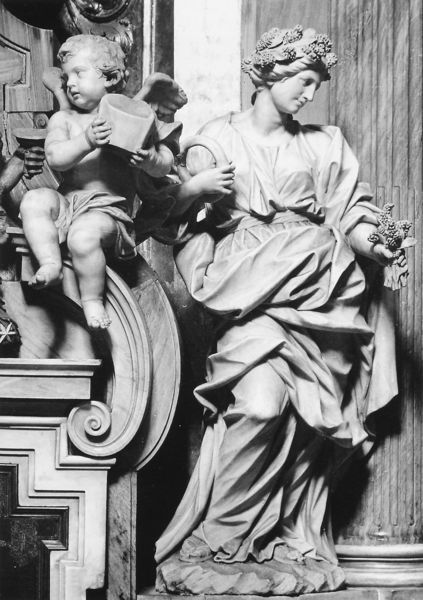
Titel: Grabmal für Kardinal Friedrich von Hessen
Künstler: Domenico Guidi
Standort: Breslau (EU - PL)
Schlagwörter: flügel, hand, lendenschurz, nackt, sitzen, blume, blumen, frau, frisur, haar, kleid, marmor, nase, säule, blüten, barock, falten, gesicht, halten, stein, horn, hände, instrument, kirche, figur, gewand, haare, mantel, sitzend, stehend, kind, krone, locken, engel, putte, skulptur, statue, baby, figuren, detail, realistisch, verzierung, plastik, steinmetz, foto, buch, stern, dom, schwarzweiss, kranz, lorbeerkranz, altar, statuen, griechisch, naturalistisch, schnecke, hyazinthen, maria, natürlich, römisch, mamor, verkündung, gewandt, iputte, blumen]